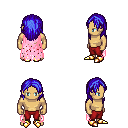
a pixel art fantasy rpg character, male body template, human, tanned skin, pink tattered cape, red pants, blue long hairstyle, gold boots, four views (front, back, left, right), 2x2 character sprite sheet, small pixel art, hard edges, no anti-aliasing